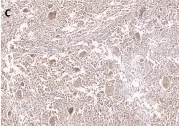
Histopathology and immunohistochemistry of the dermis of the patient with multicentric reticulohistiocytosis. (C-J) Immunohistochemical staining for CD68 (diffuse +), vimentin (diffuse +), CD31 (diffuse +), and Vimentin (diffuse +). CD68 (diffuse +), vimentin (diffuse +), CD31 (diffuse +), LCA (CD45) (+), S-100 (-), CD1a (-), CD34 (-), and Ki-67 positivity of approximately 5%-10% (x 200).
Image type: pathology (immunostaining)